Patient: sex M, age 31
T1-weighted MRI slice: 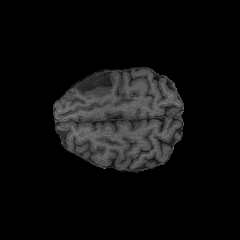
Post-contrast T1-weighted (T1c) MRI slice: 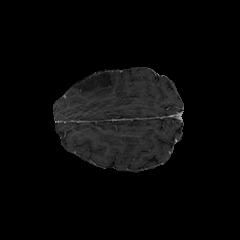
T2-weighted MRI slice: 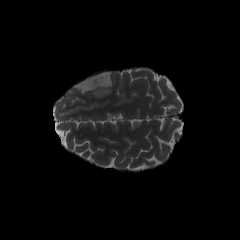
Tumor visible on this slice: yes
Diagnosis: Astrocytoma, IDH-mutant
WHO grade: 2